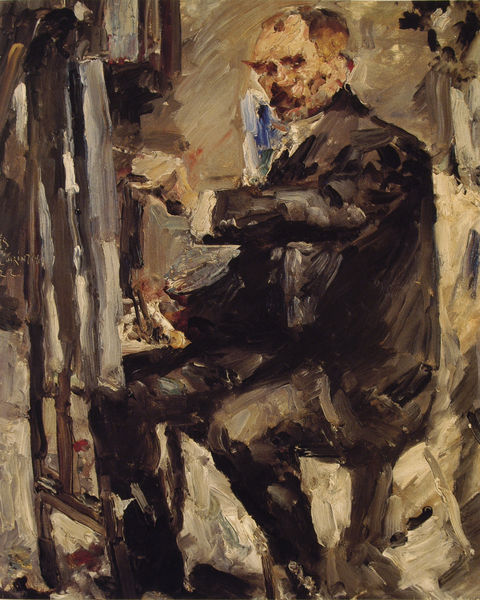
Titel: Selbstporträt vor der Staffelei
Künstler: Lovis Corinth
Standort: Saarbrücken
Institution: Saarland Museum, Stiftung Saarländischer Kulturbesitz
Schlagwörter: blau, dunkel, gemälde, hand, kopf, körper, mann, schatten, weiß, cezanne, impressionismus, kubismus, ocker, sitzen, braun, fenster, finger, grau, holz, licht, mund, nase, ohr, schwarz, stirn, stuhl, ölbild, blick, rot, beige, expressionismus, anzug, bart, blond, hemd, hose, jacke, schnurrbart, wand, arm, augen, gesicht, inkarnat, kragen, rahmen, sehen, ärmel, bild, bildnis, hände, portrait, porträt, öl, pastos, auge, haare, mantel, sitzend, augenbrauen, kinn, lippen, arbeit, deutschland, wangen, abstrakt, farben, farbe, linien, van gogh, hocker, schemel, ölgemälde, schnäuzer, duktus, schnauz, impressionistisch, ernst, brauen, homme, sitzt, atelier, maler, staffelei, konzentriert, ölfarbe, augenbraue, knie, schnauzer, selbstporträt, weste, striche, corinth, lovis, künstler, noir, selbstbildnis, leinwand, manschette, manschetten, kunst, malen, palette, pinsel, pinselduktus, geheimratsecken, selbstportrait, zeichnen, expressiv, pstos, tonig, stafflei, brau, atellier, schwaz, pallette, selstporträt, malend, graubraun, vetement, anzuig, tonige malerei, aksjh, aldfjijh, alkdjfhbl, awldefh, aölsfkj, aösdkljfh, fhaölwoi, fhdaflwjeff, fn öawoi, föalkjdföasljkdf, naölkjgfaoö, sadlöfjjhl, söfj, söklkdflkajh, öldföghösaj, ösldkfjösjddhgflösjdkh, image, w, artist, von goch